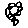
Label: flower